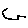
Label: hexagon